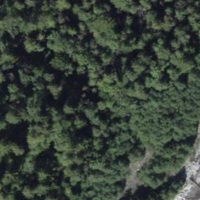
EUNIS habitat code: 44
Species observed at this site:
Mercurialis perennis